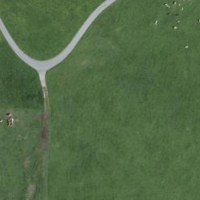
EUNIS habitat code: 25
Species observed at this site:
Corvus corone
Fraxinus excelsior
Troglodytes troglodytes
Fringilla coelebs
Crepis aurea
Sylvia atricapilla
Pilosella officinarum
Lamium galeobdolon
Turdus merula
Phylloscopus collybita
Geranium robertianum
Parus major
Hirundo rustica
Ranunculus lanuginosus
Milvus migrans
Milvus milvus
Phoenicurus ochruros
Aglais urticae
Picus viridis
Delichon urbicum
Periparus ater